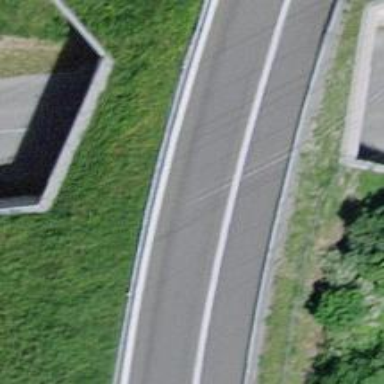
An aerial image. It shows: Asphalt motorway link.